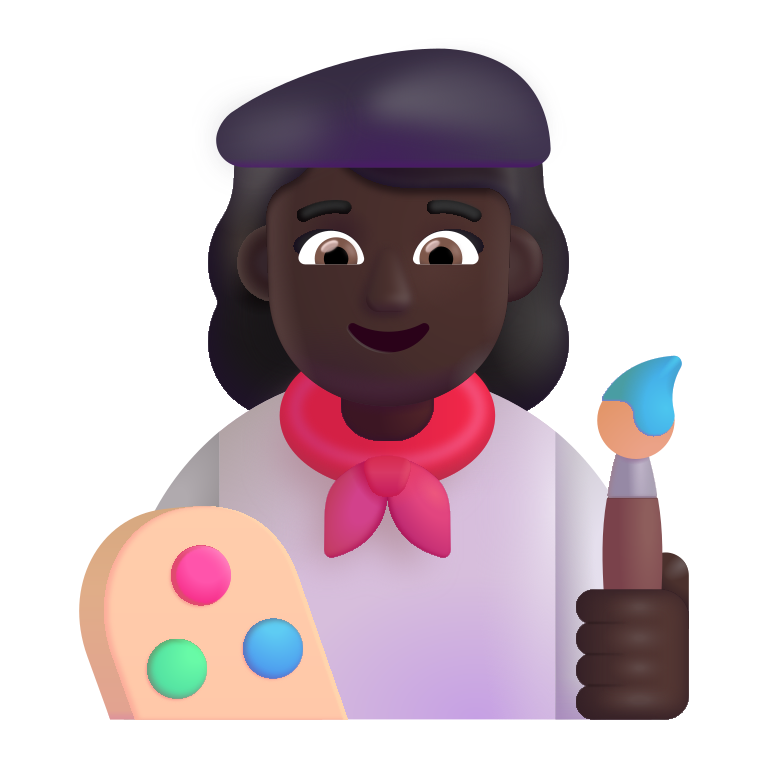
woman artist color dark